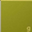
Piece: xx